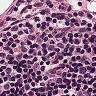
Metastatic tissue present: no